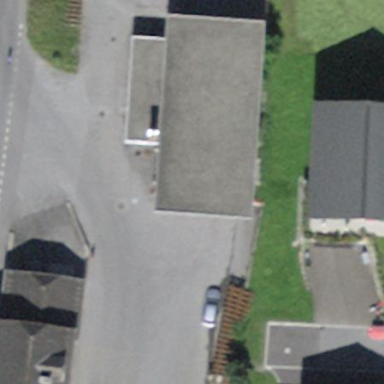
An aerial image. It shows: Industrial building.